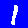
Digit: 1